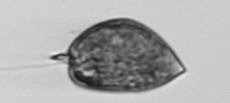
Label: Prorocentrum_micans